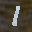
Label: 1